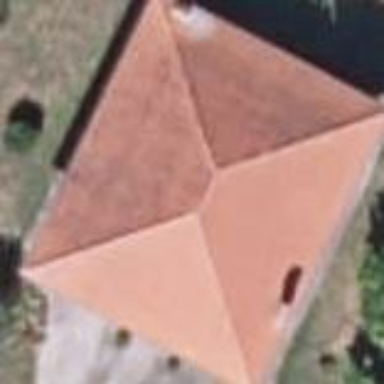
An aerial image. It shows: Simple house.